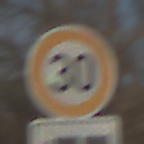
Verkehrszeichen: Geschwindigkeit30
Zusatzzeichen unten: HinweisDurchSinnbild16
Umgebung: Outdoor, Nature
Tageszeit: MorningAfternoon
Wetter: PartlyCloudy
Licht: Natural
Jahreszeit: NotSpecified
Kontrast: HighContrast